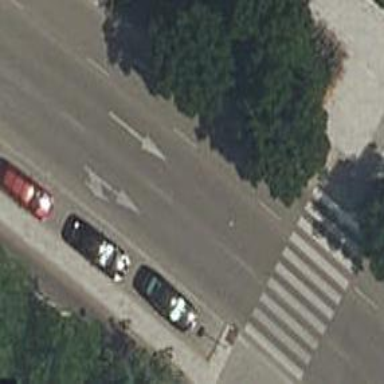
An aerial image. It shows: Bump for traffic calming.